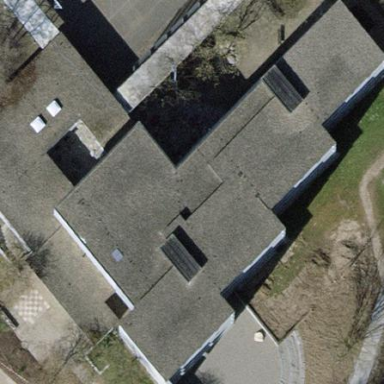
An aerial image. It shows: School building.